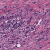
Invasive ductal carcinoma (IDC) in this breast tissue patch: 1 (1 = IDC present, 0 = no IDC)